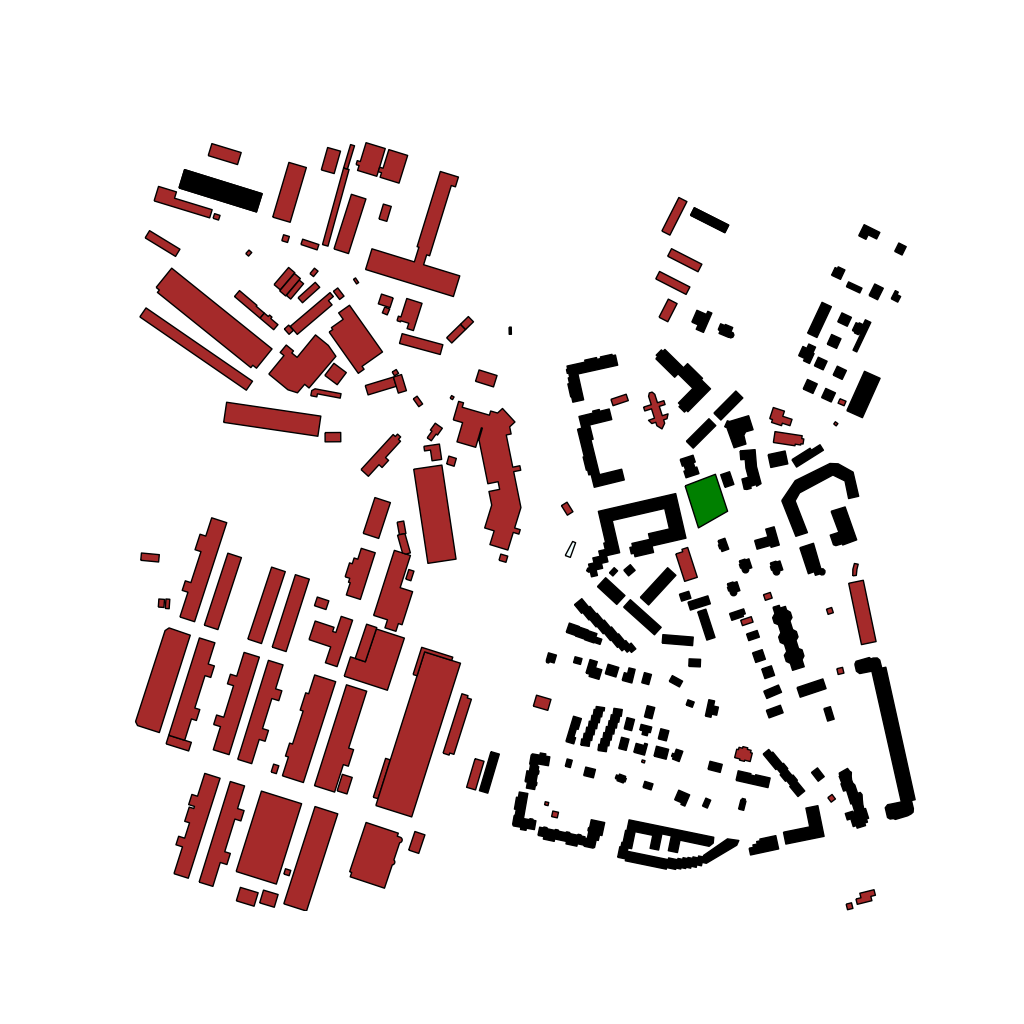
Tags: overhead vector_map, business, industrial, recreation, residential, special, modern, high_rise, individual_rise, low_rise, medium_rise, density_1, Building, Facility, Grocery, Park, 1.0 km²